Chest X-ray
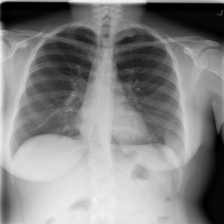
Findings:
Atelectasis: negative
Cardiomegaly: negative
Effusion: negative
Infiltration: negative
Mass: negative
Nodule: negative
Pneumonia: negative
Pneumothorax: negative
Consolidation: negative
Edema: negative
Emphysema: negative
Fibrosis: negative
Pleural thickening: negative
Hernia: negative